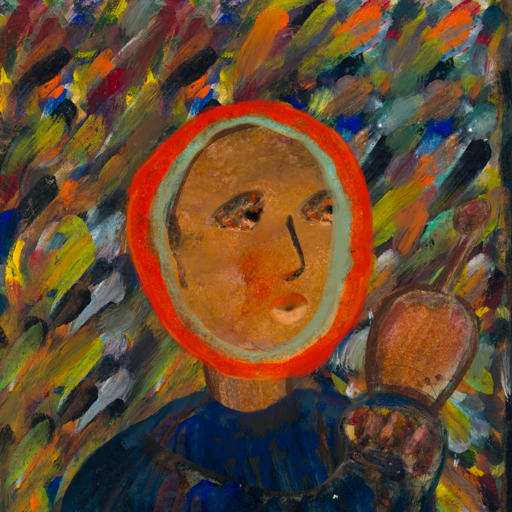
Background: An_Impression, Head And Neck Side: Pipe, Face Side: Gypsy_Queen, Bust: Pipe, Hair Side: Sisters, Head Accessory: Blank, Second Necklace: Blank, Necklace: Blank, Baby: Blank